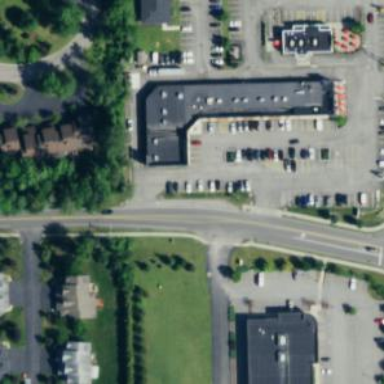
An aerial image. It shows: Tertiary road with asphalt surface and separate sidewalk.